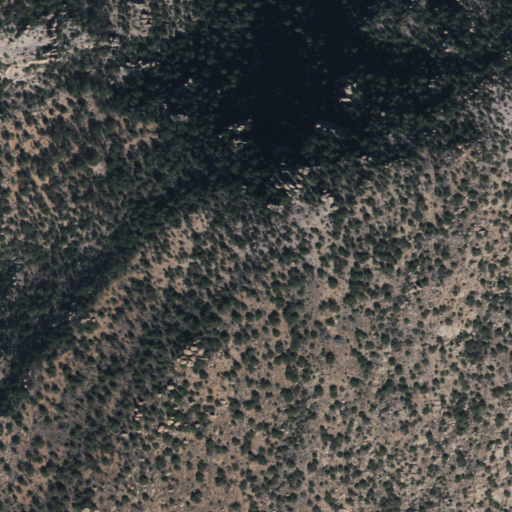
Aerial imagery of mountain in Arizona named May Day Peak containing evergreen forest, shrub, and mixed forest